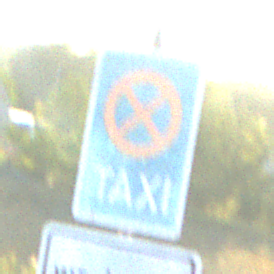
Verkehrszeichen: Taxenstand
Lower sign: ZeitangabenMitBeschraenkungAufWochentage1
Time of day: SunriseSunset
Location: Outdoor (RoadRail)
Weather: Clear
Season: NotSpecified
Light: Natural